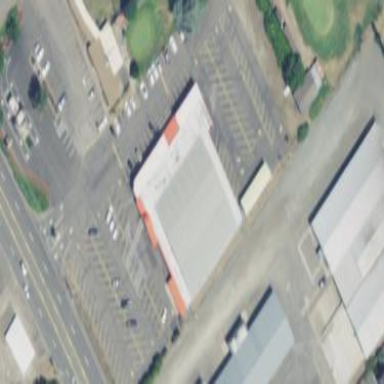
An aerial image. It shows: Building that houses bowling alley.